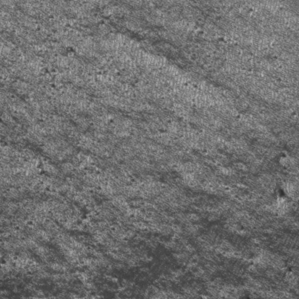
Label: frost